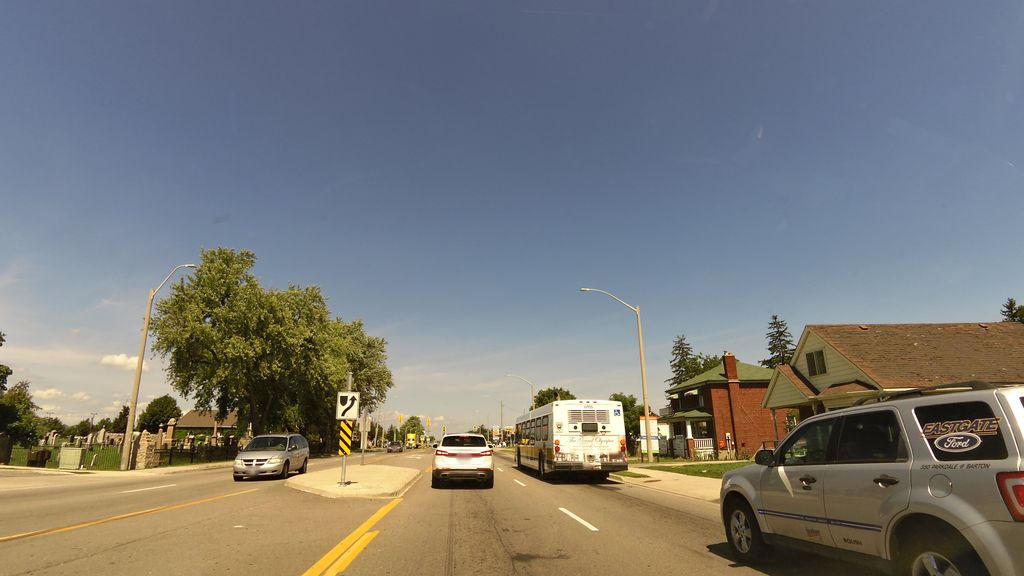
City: hamilton